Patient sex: M
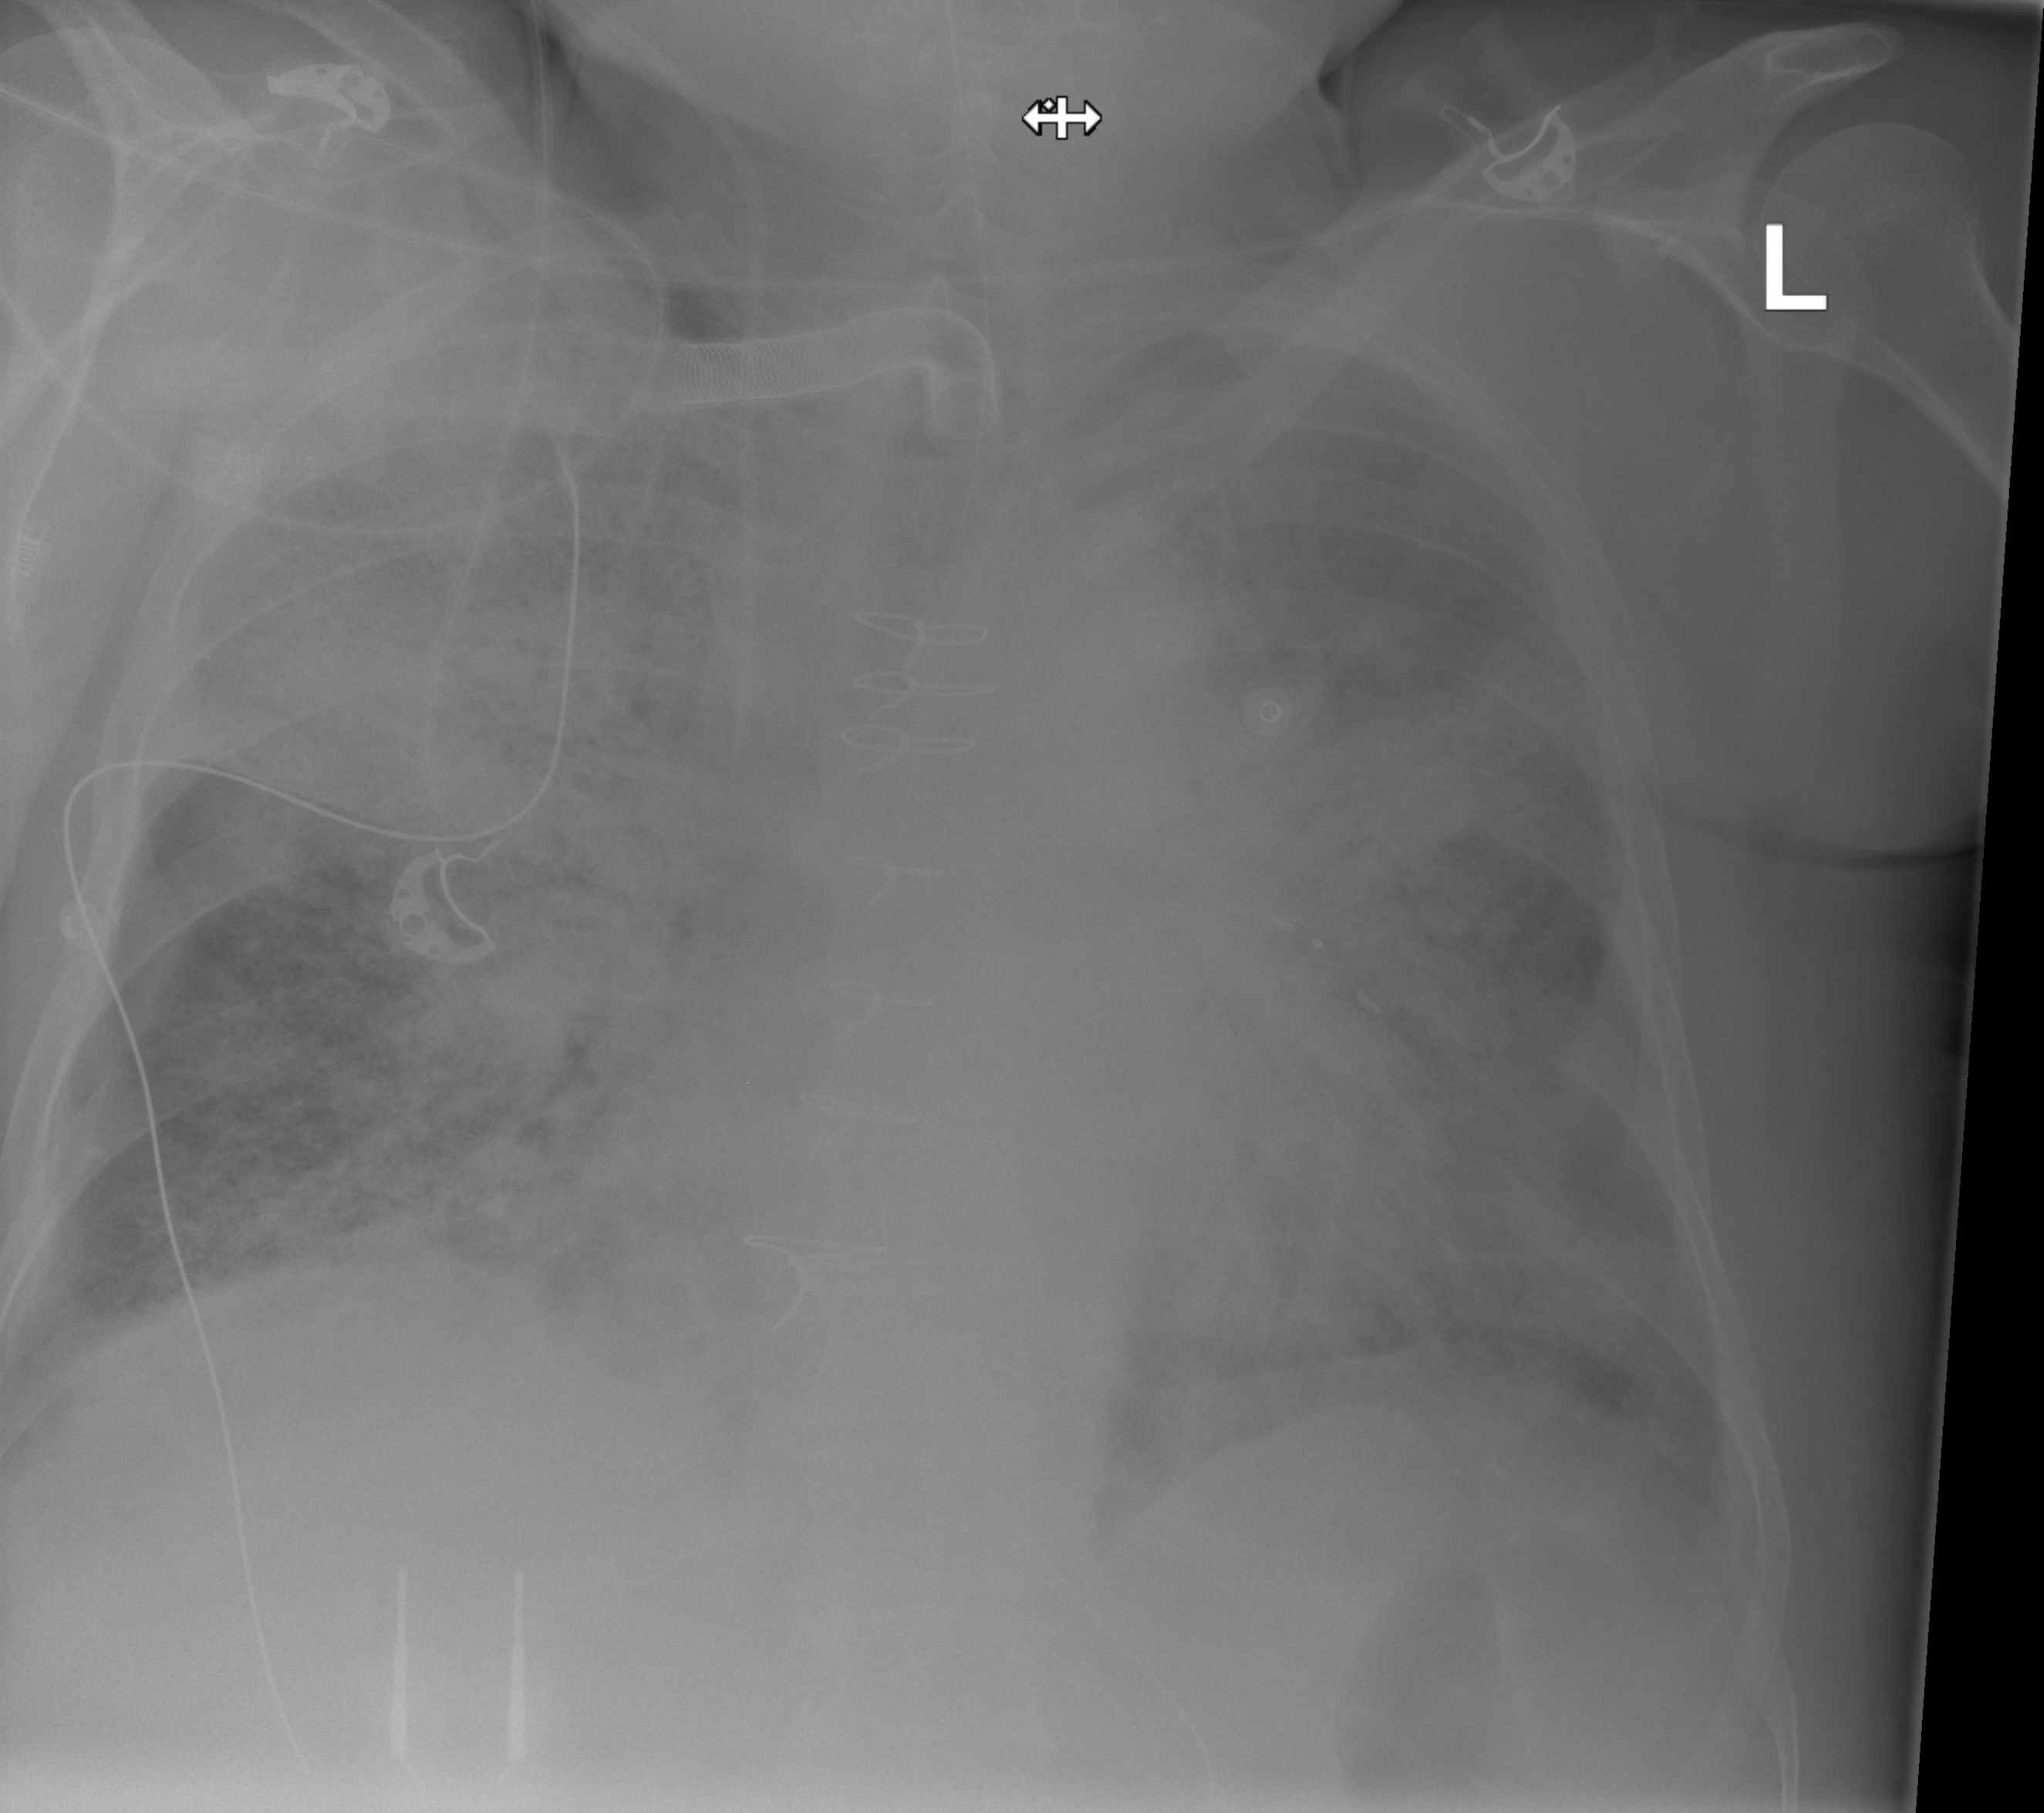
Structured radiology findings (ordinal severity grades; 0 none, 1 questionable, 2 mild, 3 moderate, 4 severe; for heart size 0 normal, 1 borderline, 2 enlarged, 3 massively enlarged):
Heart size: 2
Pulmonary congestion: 2
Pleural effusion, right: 2
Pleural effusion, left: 2
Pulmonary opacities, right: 4
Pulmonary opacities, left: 4
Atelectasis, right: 4
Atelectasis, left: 3